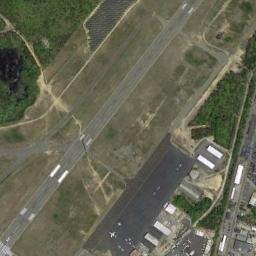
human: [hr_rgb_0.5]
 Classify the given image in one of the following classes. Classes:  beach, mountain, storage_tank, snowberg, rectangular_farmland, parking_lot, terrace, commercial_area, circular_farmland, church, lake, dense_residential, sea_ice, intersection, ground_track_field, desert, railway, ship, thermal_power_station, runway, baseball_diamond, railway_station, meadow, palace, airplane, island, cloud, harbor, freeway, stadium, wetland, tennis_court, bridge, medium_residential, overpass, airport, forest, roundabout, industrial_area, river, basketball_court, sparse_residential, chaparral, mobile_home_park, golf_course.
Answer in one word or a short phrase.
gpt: airport